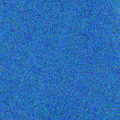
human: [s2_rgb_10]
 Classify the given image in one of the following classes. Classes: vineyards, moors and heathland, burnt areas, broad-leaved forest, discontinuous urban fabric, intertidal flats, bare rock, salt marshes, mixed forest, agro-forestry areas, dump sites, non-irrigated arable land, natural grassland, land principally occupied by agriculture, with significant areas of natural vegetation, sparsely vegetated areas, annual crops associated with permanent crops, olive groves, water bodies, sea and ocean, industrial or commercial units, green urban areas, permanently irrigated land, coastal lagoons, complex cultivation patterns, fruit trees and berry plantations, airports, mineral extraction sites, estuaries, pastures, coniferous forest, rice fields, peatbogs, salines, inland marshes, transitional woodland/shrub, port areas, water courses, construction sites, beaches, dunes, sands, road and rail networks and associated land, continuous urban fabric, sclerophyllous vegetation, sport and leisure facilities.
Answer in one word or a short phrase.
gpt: sea and ocean